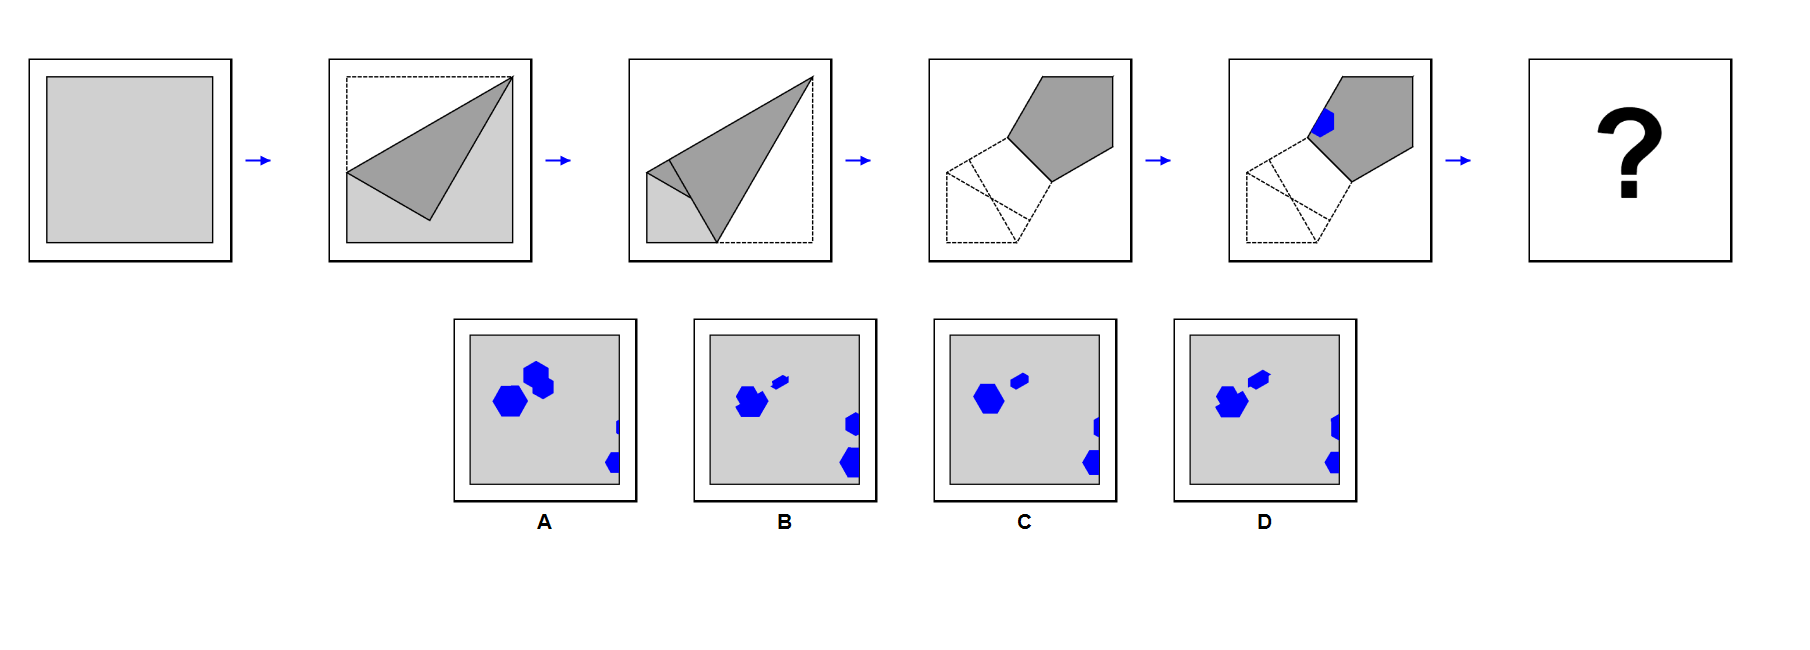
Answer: C